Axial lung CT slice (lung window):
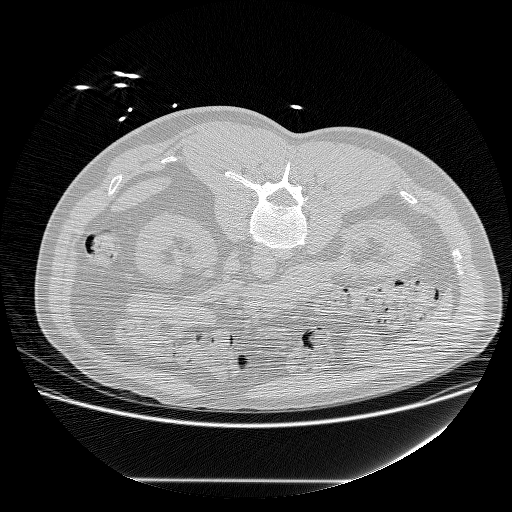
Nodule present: no